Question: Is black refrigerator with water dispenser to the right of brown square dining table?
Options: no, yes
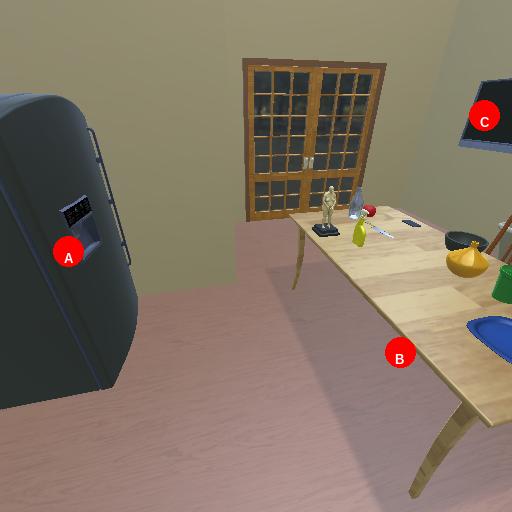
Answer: no